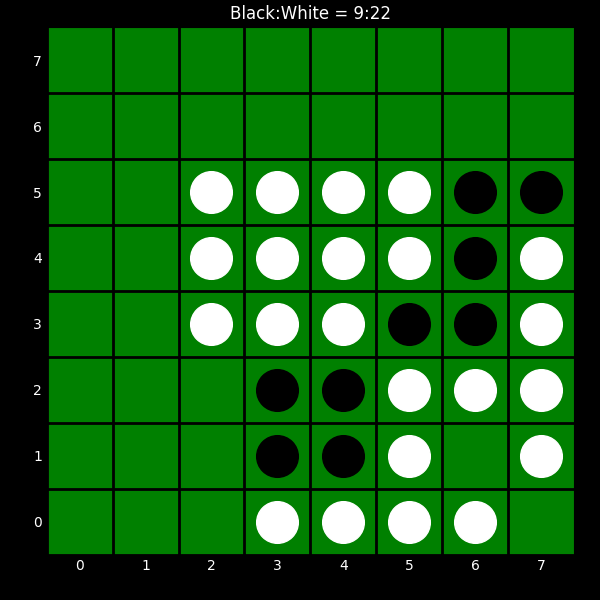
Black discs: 9
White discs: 22